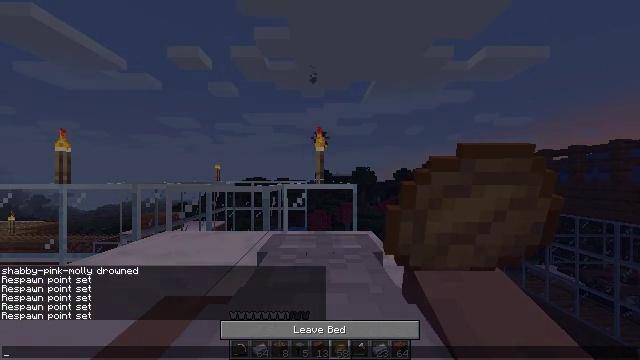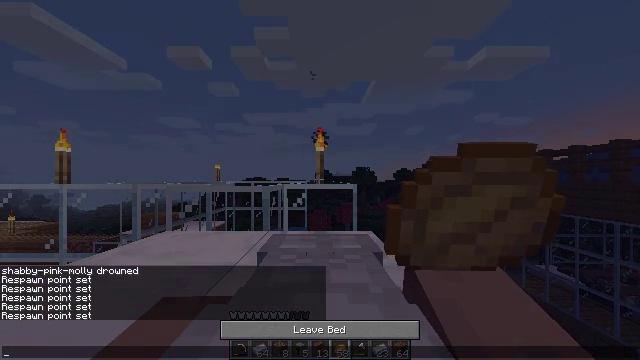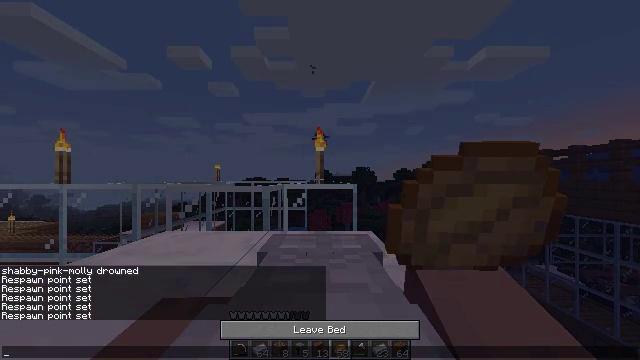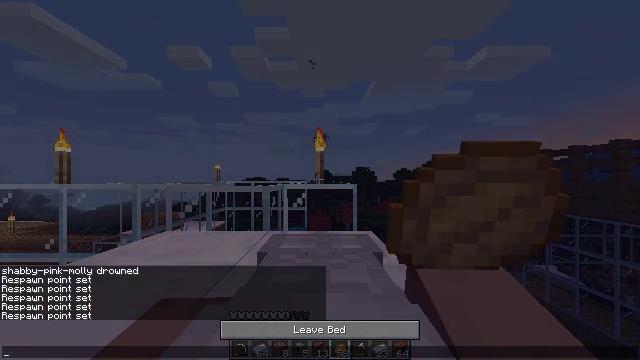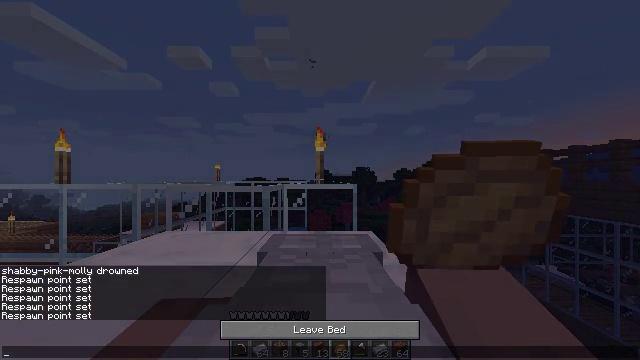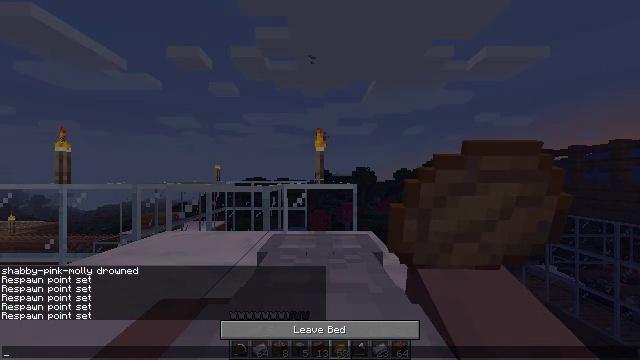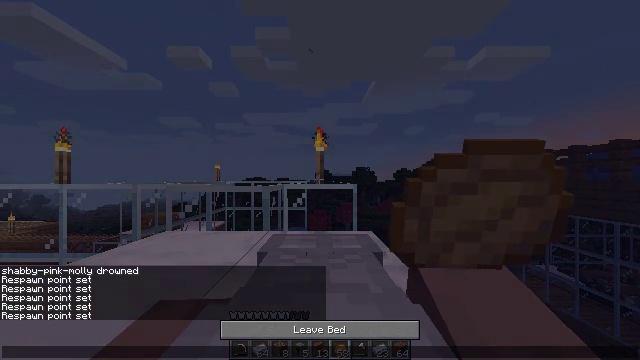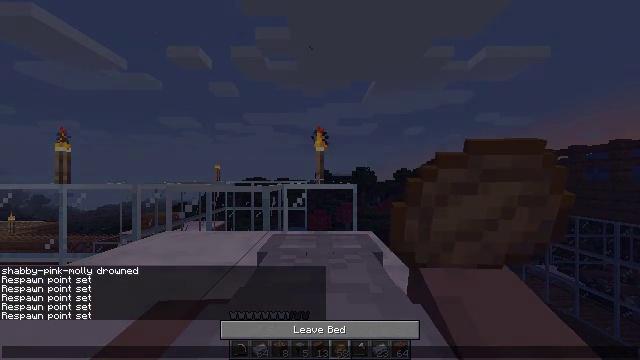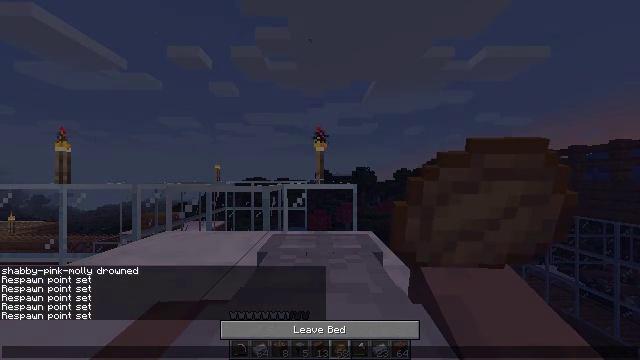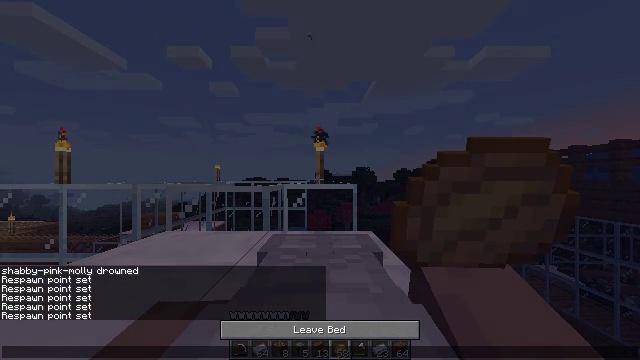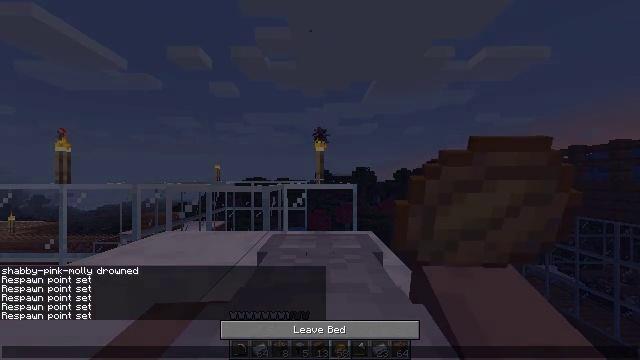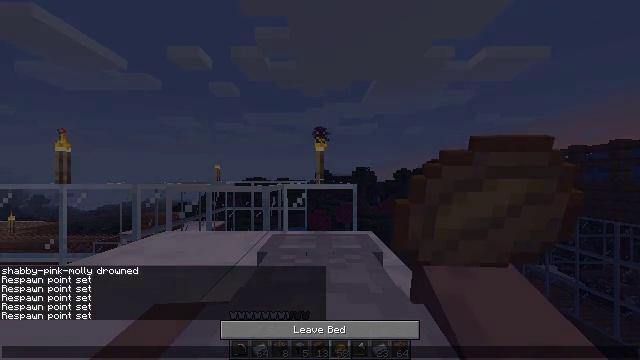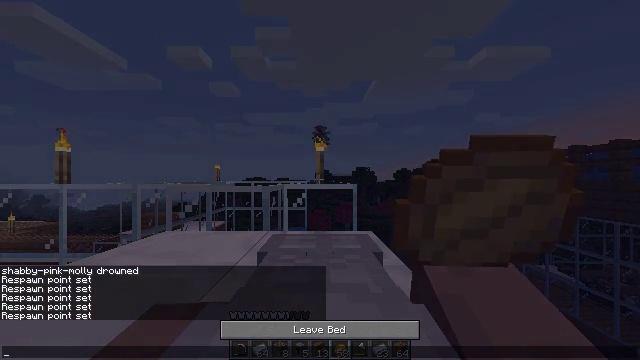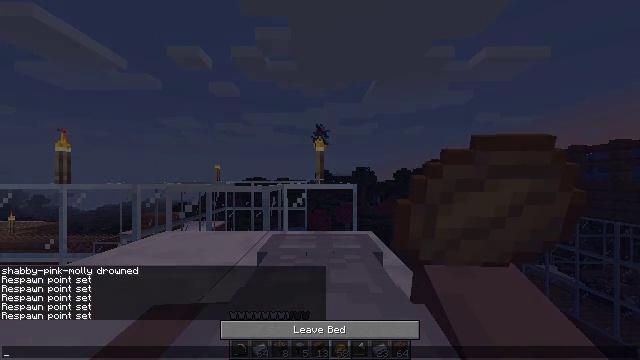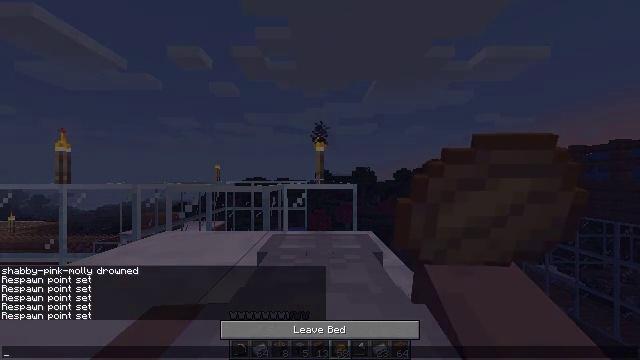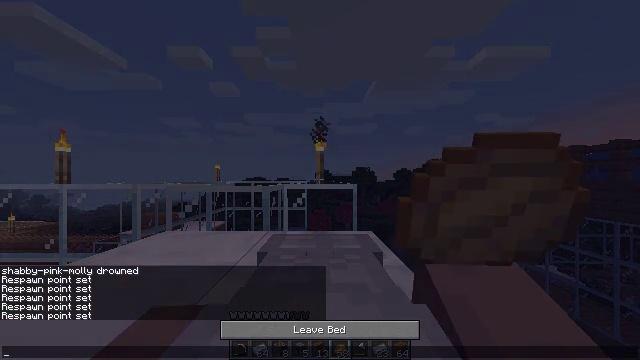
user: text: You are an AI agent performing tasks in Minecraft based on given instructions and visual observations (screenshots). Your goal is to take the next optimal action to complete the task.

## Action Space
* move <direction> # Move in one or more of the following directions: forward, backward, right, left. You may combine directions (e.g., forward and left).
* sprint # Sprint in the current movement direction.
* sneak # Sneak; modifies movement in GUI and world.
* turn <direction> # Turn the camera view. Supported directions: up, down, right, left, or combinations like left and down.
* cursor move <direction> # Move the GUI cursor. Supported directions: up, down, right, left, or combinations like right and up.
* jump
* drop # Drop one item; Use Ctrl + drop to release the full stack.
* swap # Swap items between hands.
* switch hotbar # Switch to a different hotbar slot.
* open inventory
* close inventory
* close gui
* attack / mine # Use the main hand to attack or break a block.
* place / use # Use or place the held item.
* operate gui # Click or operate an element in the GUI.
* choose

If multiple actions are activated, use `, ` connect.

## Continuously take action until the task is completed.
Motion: motion action
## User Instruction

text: Recycle the smithing table.
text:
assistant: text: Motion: no_op
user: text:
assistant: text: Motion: no_op
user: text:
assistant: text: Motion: no_op
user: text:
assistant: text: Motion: no_op
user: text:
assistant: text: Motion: no_op
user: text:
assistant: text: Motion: no_op
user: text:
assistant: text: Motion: no_op
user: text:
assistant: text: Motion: no_op
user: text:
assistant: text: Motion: no_op
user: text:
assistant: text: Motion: no_op
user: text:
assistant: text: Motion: no_op
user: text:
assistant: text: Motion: no_op
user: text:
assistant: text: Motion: no_op
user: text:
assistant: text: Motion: no_op
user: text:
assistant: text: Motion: no_op
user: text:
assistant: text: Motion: no_op
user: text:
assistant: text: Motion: no_op
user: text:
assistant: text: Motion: no_op
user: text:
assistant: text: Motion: no_op
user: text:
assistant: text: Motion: no_op
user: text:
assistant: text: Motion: no_op
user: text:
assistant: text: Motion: no_op
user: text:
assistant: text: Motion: no_op
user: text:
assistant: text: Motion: no_op
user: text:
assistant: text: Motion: no_op
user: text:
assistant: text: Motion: no_op
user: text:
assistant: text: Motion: no_op
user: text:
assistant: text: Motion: no_op
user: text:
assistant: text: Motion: no_op
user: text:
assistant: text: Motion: no_op